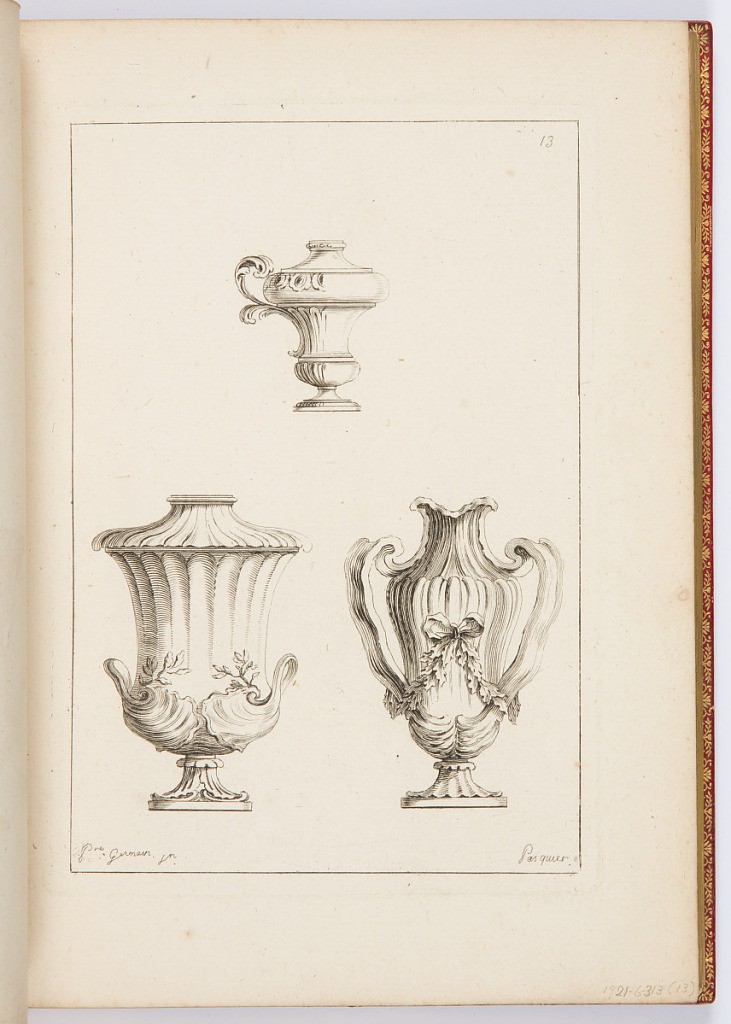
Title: Vases pour l'autel
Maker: Pierre Germain, French, 1703 - 1783
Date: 1748
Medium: Etching on laid paper
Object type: Print
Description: Designs for altar vases decorated with ornament motifs including scalloping, branches, rinceaux, and ribbon garland. The plate is signed and numbered.